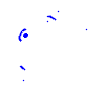
Particle: pion